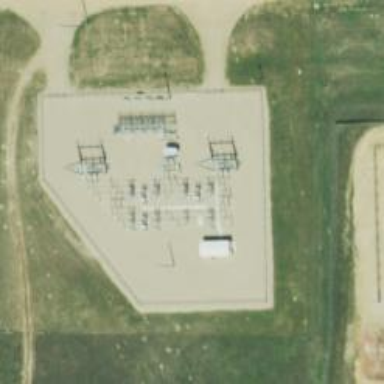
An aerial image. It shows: Switch used for power control.